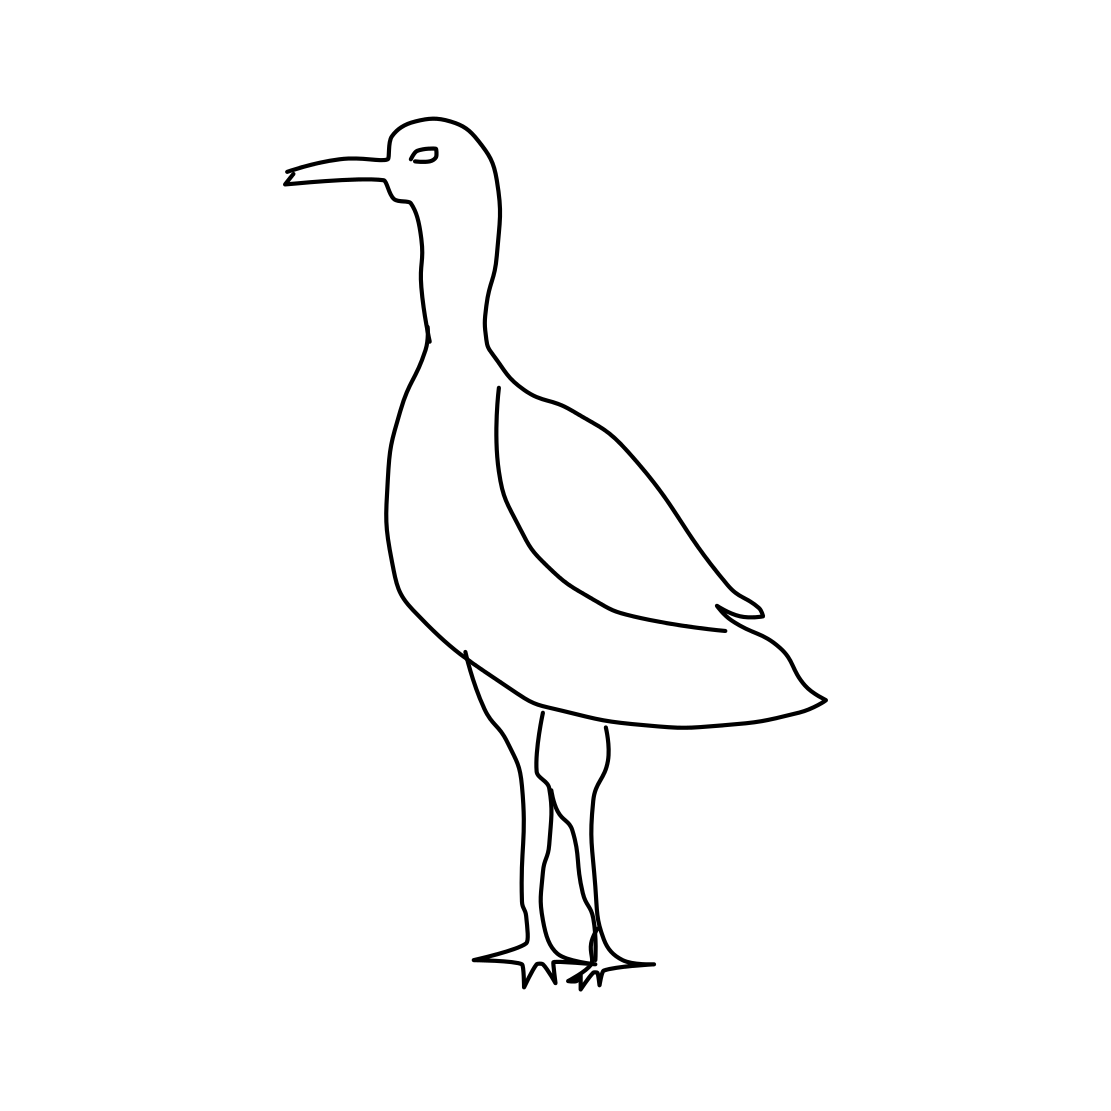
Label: standing bird